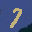
Label: 7